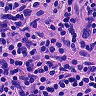
Metastatic tissue present: no